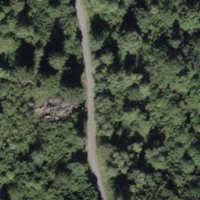
EUNIS habitat code: 41
Species observed at this site:
Anthaxia nitidula
Zygaena transalpina
Erebia aethiops
Melanargia galathea